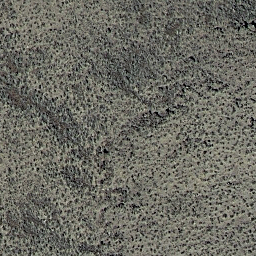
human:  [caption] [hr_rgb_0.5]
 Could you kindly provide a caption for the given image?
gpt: Lots of plants scattered on the ground. .

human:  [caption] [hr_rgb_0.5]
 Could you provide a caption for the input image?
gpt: This is a chaparral .

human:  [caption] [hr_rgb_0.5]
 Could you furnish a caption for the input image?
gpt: Lots of plants scattered in the loess ground. .

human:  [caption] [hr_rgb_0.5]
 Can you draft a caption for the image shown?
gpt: There are some grey plants scattered on the ground .

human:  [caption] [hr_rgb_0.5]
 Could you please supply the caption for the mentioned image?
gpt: Some grey plants are scattered in the loess ground .